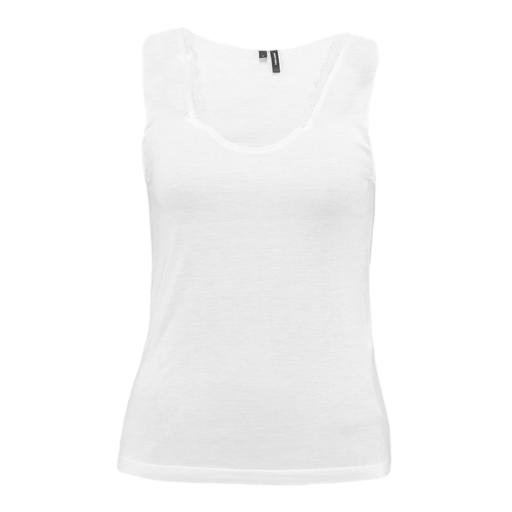
white scoop muscle t-shirt, white scoop-neck tank, white raw-edge scoop-neck top only macy, white background